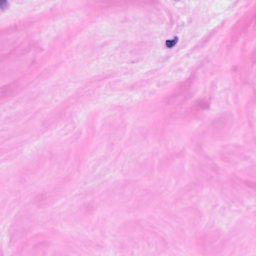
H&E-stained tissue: Breast